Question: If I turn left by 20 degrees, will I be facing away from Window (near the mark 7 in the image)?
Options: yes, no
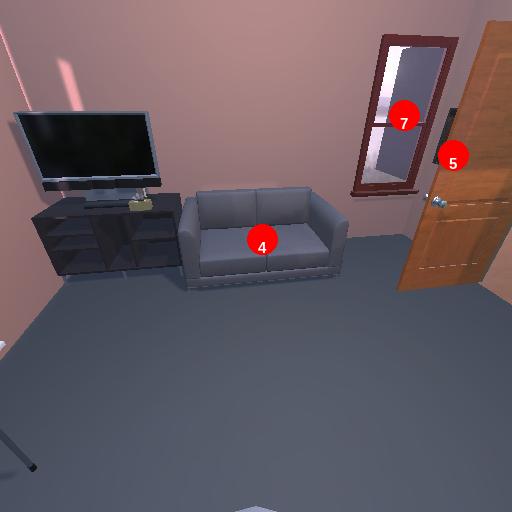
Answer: yes